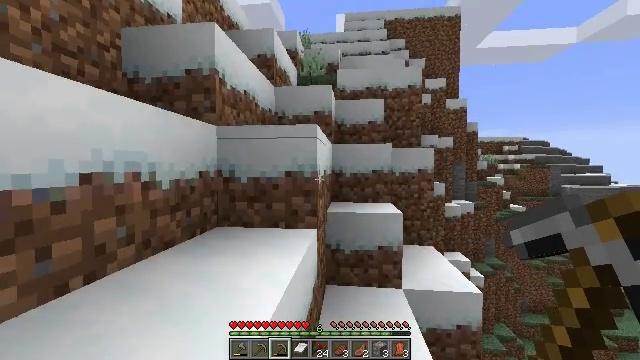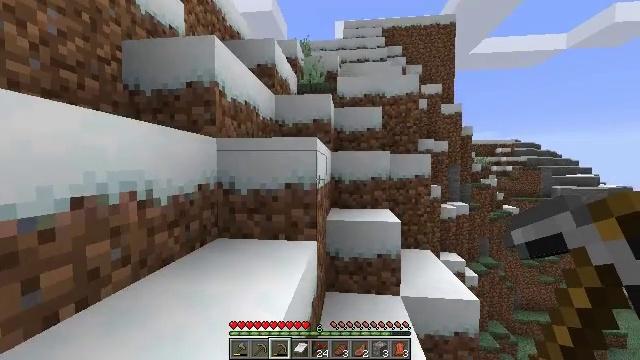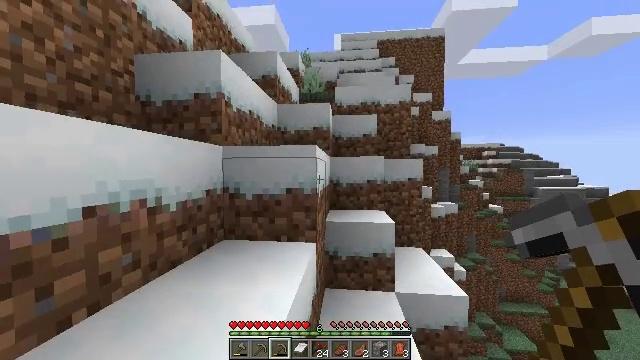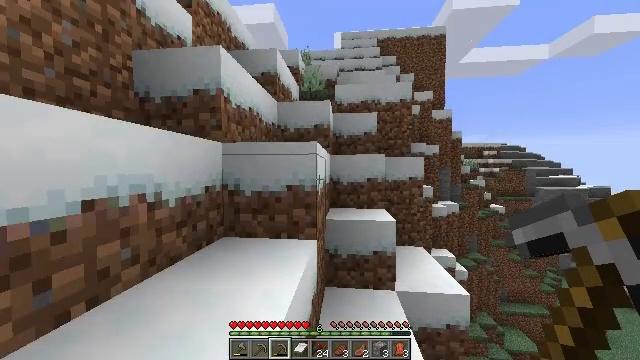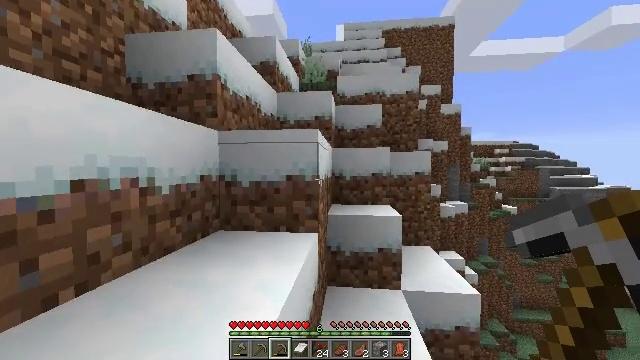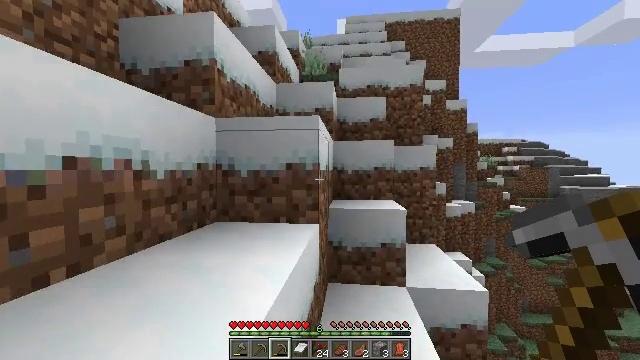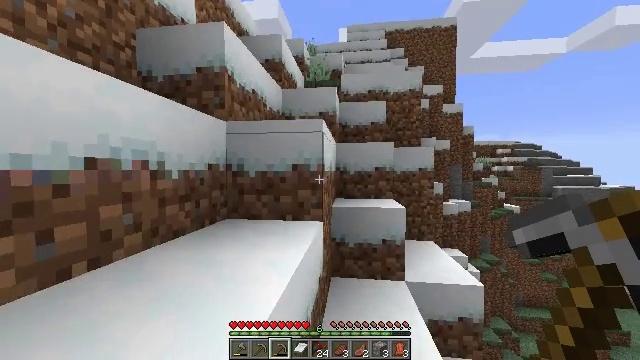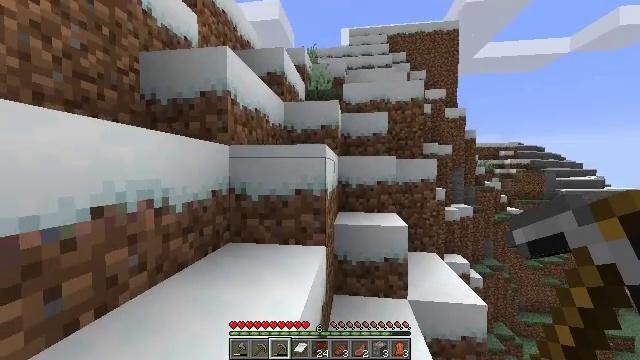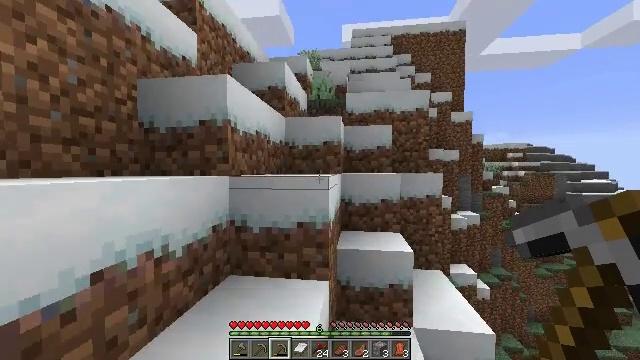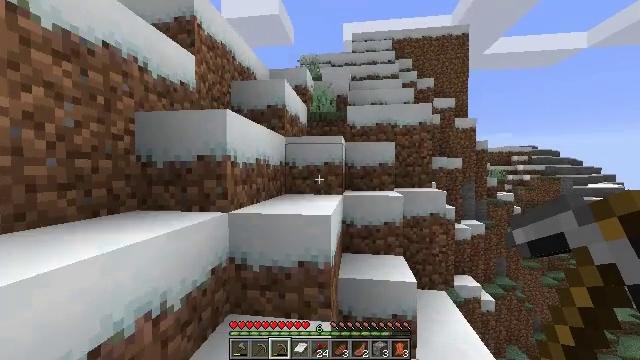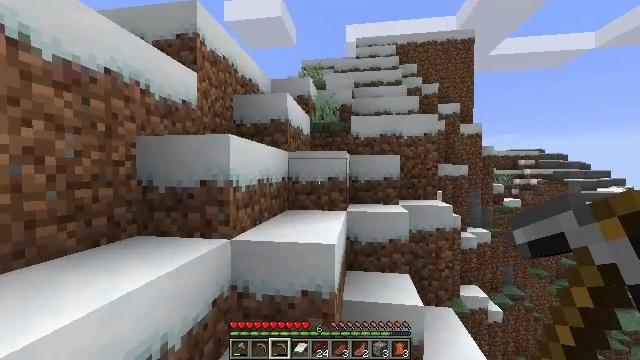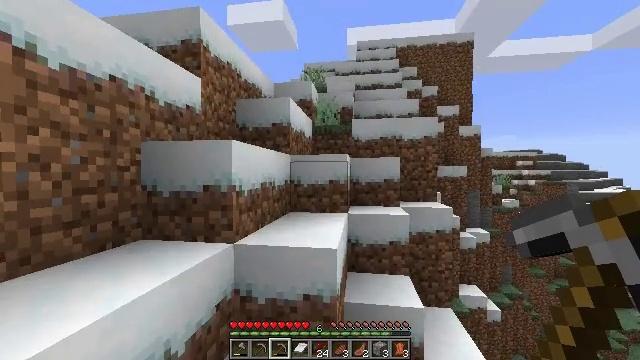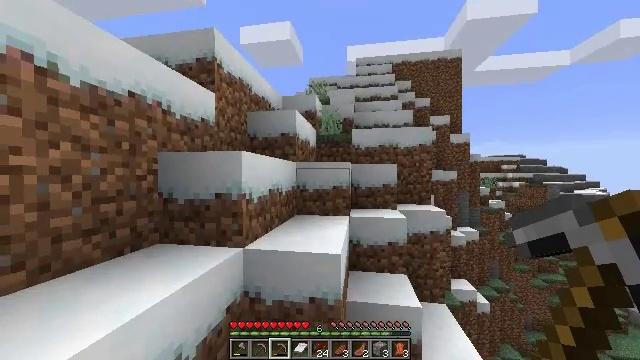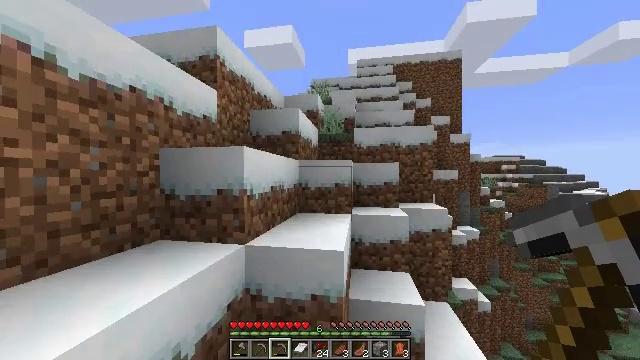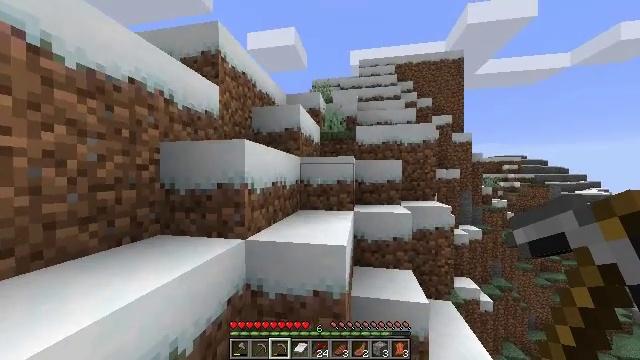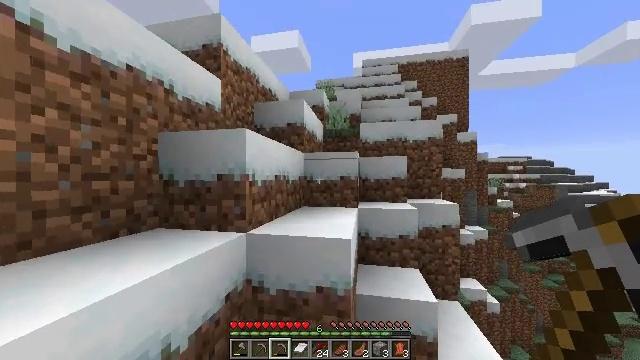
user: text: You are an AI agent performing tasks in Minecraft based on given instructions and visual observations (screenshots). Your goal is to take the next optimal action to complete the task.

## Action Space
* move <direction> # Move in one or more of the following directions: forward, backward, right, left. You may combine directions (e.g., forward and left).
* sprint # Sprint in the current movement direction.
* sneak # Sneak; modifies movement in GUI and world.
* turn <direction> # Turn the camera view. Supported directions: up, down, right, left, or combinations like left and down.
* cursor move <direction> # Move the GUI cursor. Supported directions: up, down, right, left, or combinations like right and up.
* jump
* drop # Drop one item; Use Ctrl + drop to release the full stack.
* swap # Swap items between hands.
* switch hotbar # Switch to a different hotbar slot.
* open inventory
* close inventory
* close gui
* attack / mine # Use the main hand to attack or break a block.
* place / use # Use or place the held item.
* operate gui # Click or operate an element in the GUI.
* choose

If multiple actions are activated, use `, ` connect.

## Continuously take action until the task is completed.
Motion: motion action
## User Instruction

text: Gather the mushroom stem from a big mushroom.
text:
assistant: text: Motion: move forward, sprint, jump
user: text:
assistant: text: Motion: move forward, sprint, jump
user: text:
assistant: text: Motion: move forward, sprint, jump
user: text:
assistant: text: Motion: move forward, sprint, jump
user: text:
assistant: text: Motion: move forward, sprint, jump
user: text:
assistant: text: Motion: move forward, sprint, jump
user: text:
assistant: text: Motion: move forward, sprint, jump
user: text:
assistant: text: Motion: move forward, sprint, jump
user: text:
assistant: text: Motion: move forward, sprint, jump
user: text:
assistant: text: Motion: move forward, sprint, jump
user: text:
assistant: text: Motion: move forward, sprint, jump
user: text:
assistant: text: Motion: move forward, sprint, jump
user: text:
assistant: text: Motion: move forward, sprint, jump
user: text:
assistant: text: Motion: move forward, sprint, jump
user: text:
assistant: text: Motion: move forward, sprint, jump
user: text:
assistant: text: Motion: move forward, sprint, turn left, jump
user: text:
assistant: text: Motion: move forward, sprint, jump
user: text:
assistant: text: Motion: move forward, sprint, jump
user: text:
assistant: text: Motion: move forward, sprint, turn left, jump
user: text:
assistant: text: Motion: move forward, sprint, turn left, jump
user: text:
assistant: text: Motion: move forward, sprint, turn left, jump
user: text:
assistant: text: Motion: move forward, sprint, turn left, jump
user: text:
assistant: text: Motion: move forward, sprint, turn left, jump
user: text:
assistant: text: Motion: move forward, sprint, turn left, jump
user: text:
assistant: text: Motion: move forward, sprint, turn left, jump
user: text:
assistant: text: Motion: move forward, sprint, jump
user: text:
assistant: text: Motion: move forward, sprint, jump
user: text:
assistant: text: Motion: move forward, sprint, jump
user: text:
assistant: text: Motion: move forward, sprint, jump
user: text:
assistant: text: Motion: move forward, sprint, turn right, jump